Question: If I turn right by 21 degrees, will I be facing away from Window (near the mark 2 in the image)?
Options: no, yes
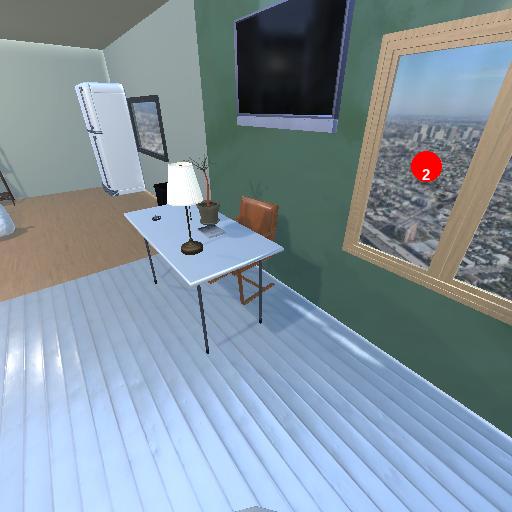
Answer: no